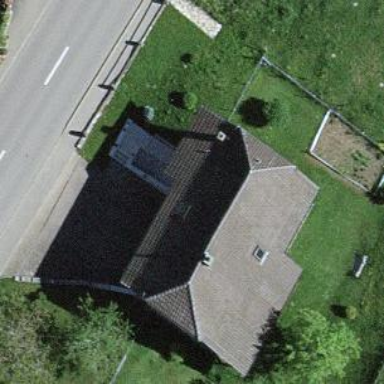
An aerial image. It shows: Residential building.